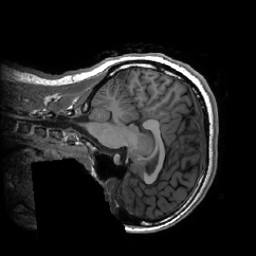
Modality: T1w
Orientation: sagittal
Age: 21
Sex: female
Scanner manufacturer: ge
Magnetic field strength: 3 T
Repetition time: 0.007348 s
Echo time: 0.003036 s